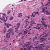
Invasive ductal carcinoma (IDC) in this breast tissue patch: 1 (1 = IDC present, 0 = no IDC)